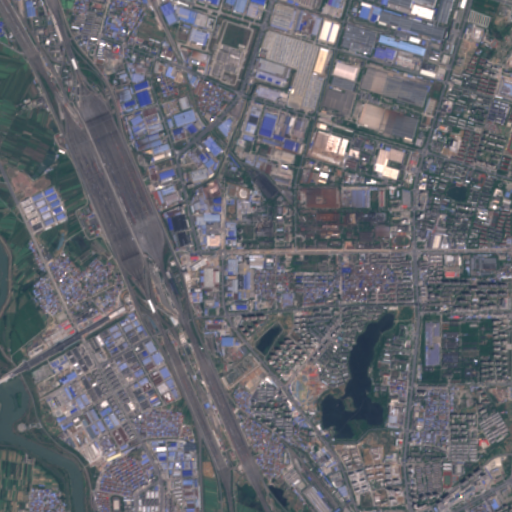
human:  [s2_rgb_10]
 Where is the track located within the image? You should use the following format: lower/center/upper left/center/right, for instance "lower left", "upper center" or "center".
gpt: The track is located in the lower left of the image.
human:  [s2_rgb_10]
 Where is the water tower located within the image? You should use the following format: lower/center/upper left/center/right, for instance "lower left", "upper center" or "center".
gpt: The water tower is located in the center right of the image.
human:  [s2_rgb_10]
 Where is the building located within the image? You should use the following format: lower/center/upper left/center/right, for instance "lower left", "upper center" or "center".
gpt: There is no building in the image.